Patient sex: F
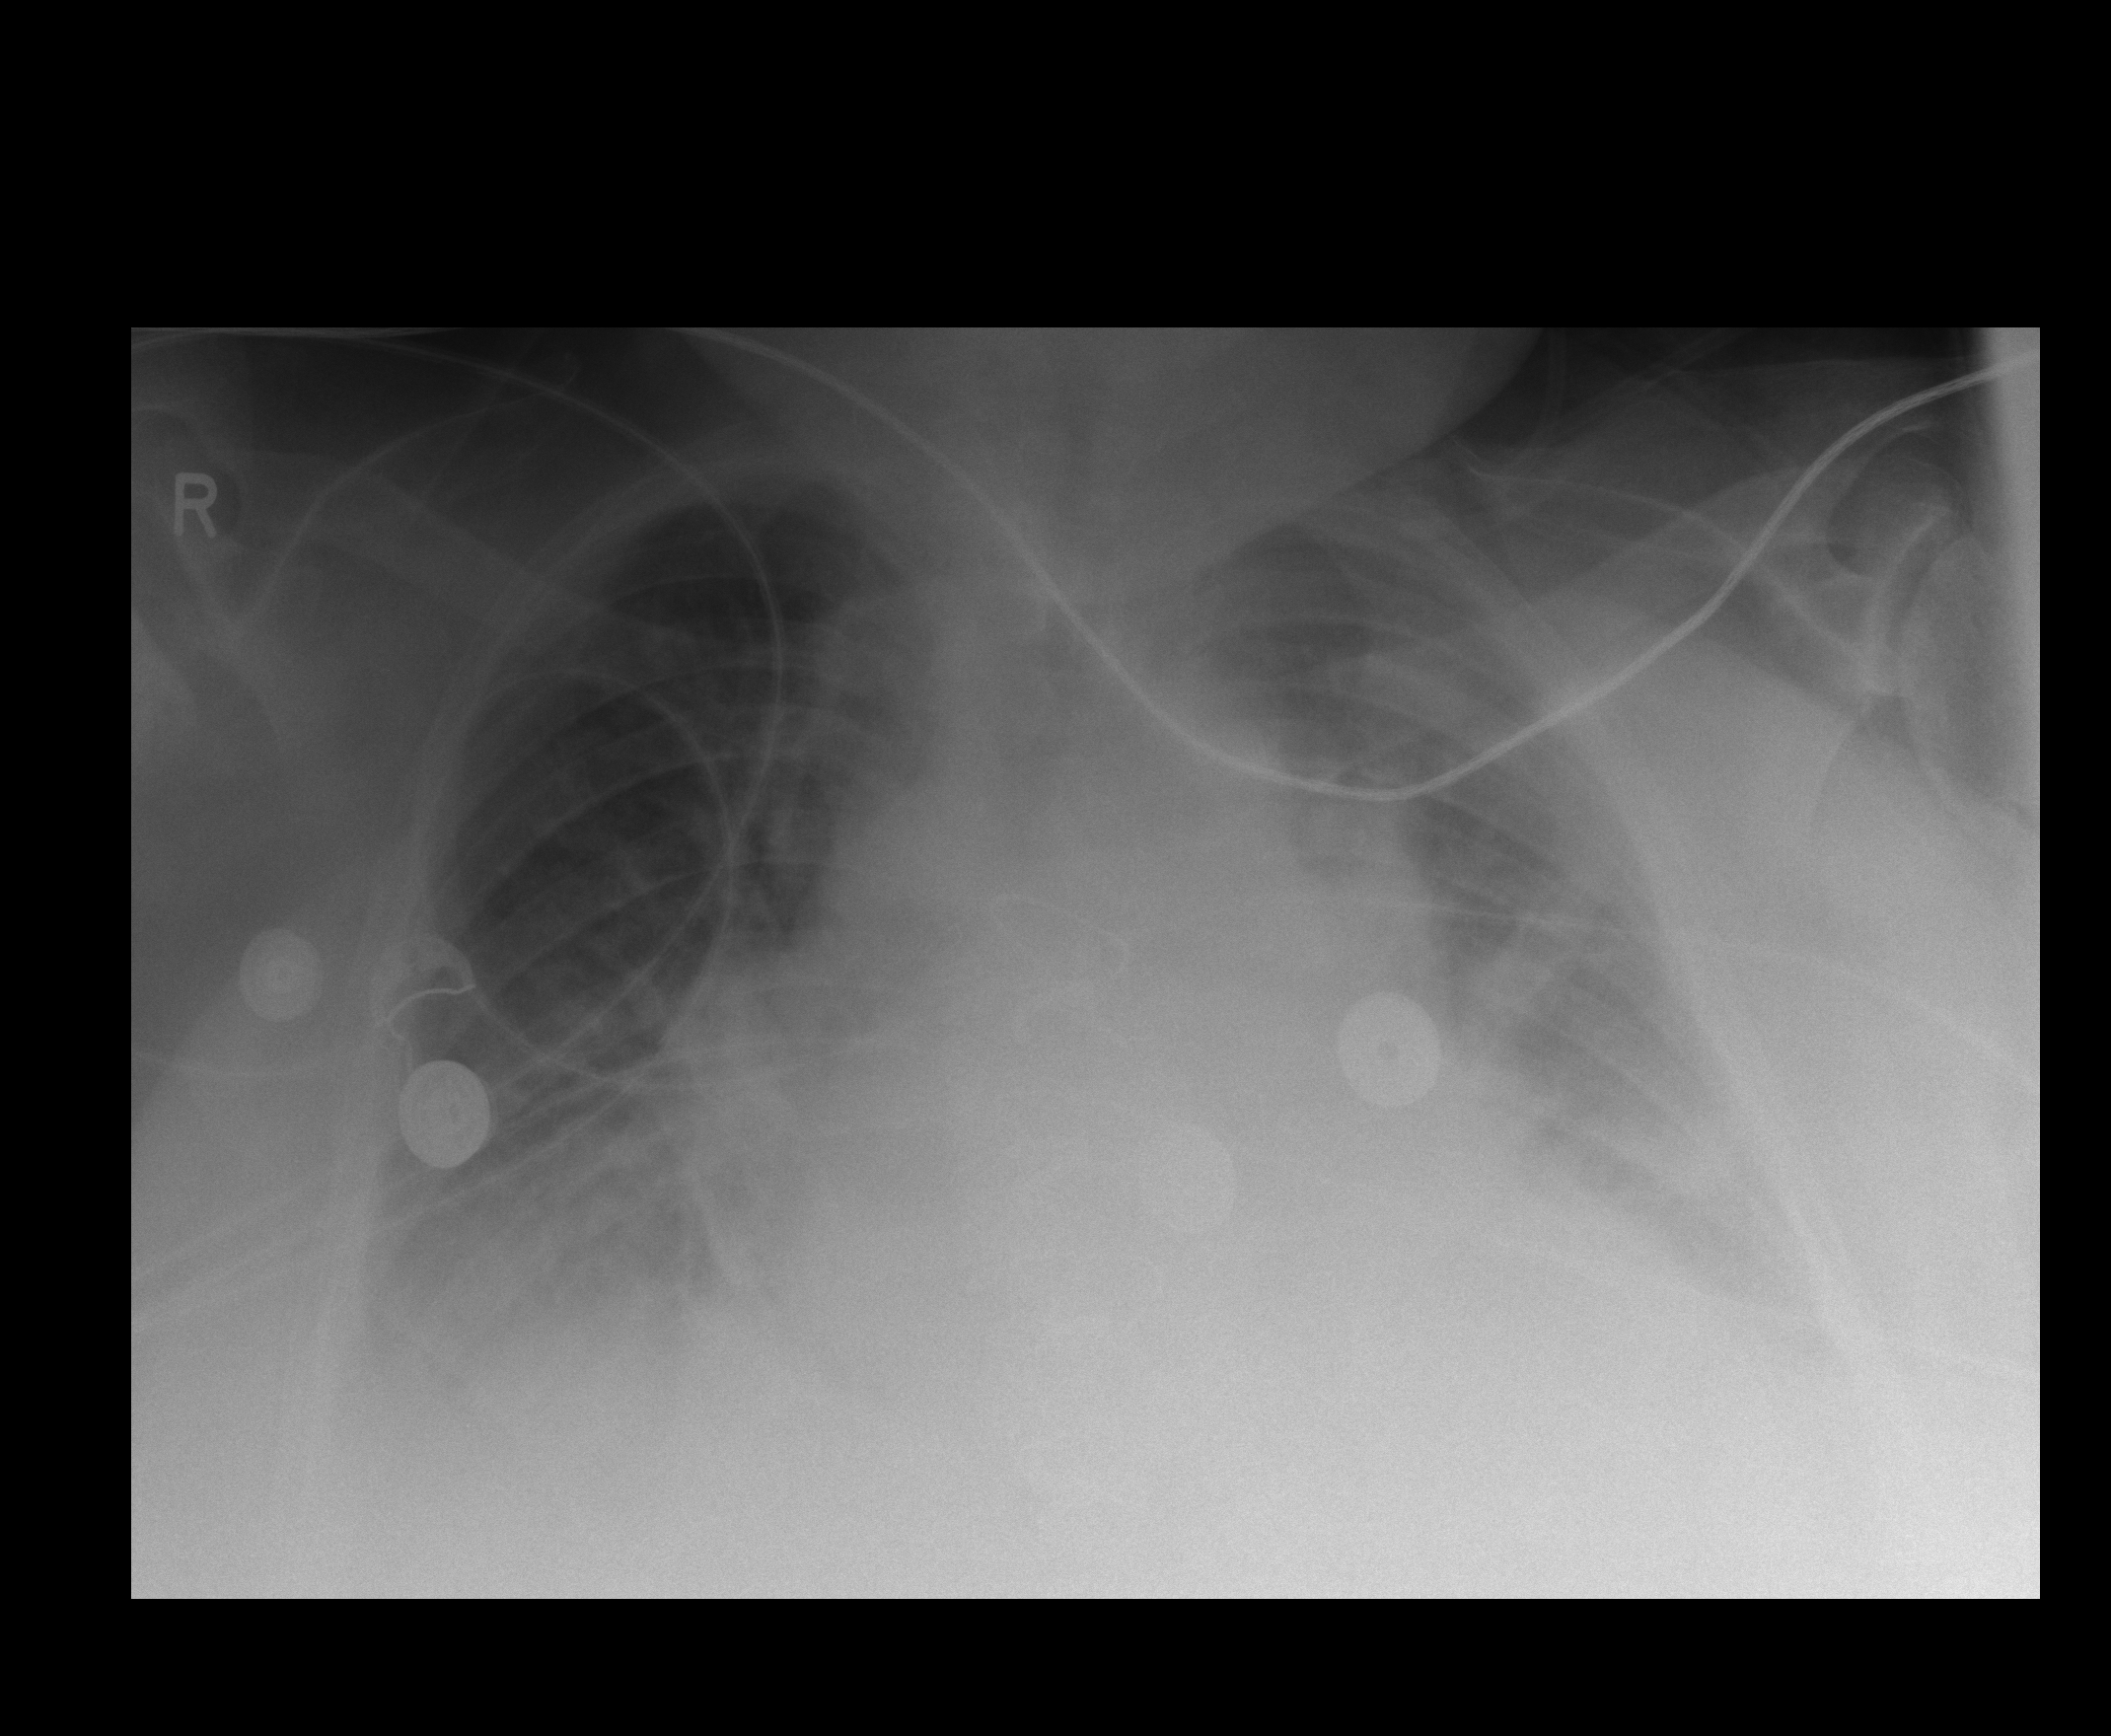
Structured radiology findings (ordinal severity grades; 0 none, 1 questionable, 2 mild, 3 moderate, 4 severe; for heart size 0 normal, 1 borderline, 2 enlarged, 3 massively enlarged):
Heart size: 2
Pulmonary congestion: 2
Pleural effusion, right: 3
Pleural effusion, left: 2
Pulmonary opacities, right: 0
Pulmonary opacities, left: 0
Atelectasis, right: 3
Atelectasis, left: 3